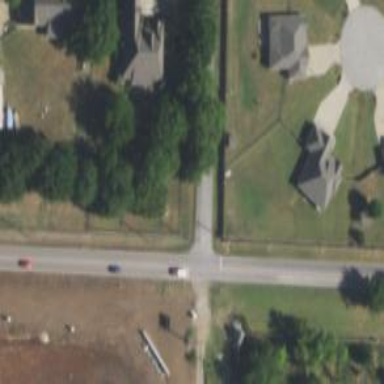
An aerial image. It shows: Road with stop sign.